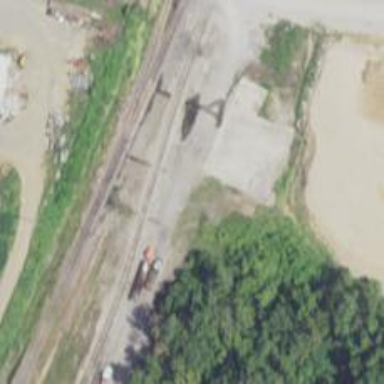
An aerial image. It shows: Railway yard used for servicing trains.